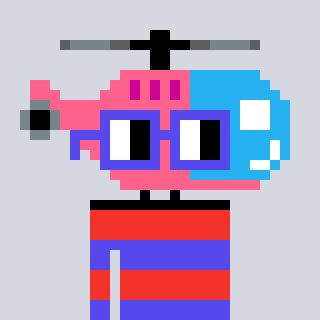
a pixel art character with square blue glasses, a helicopter-shaped head and a computerblue-colored body on a cool background